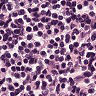
Metastatic tissue present: no